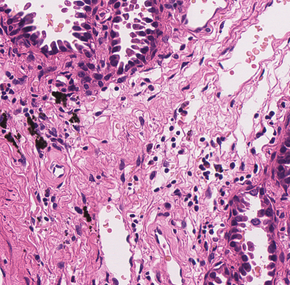
Tumor epithelial tissue: yes
Tumor-associated stroma tissue: yes
Normal tissue: no